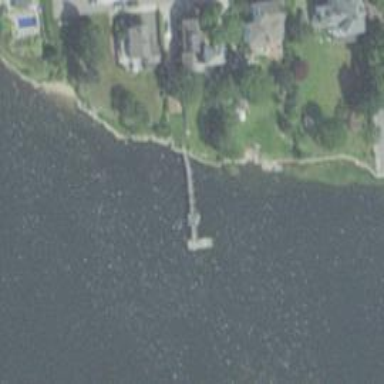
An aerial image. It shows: Man-made pier.